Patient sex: M
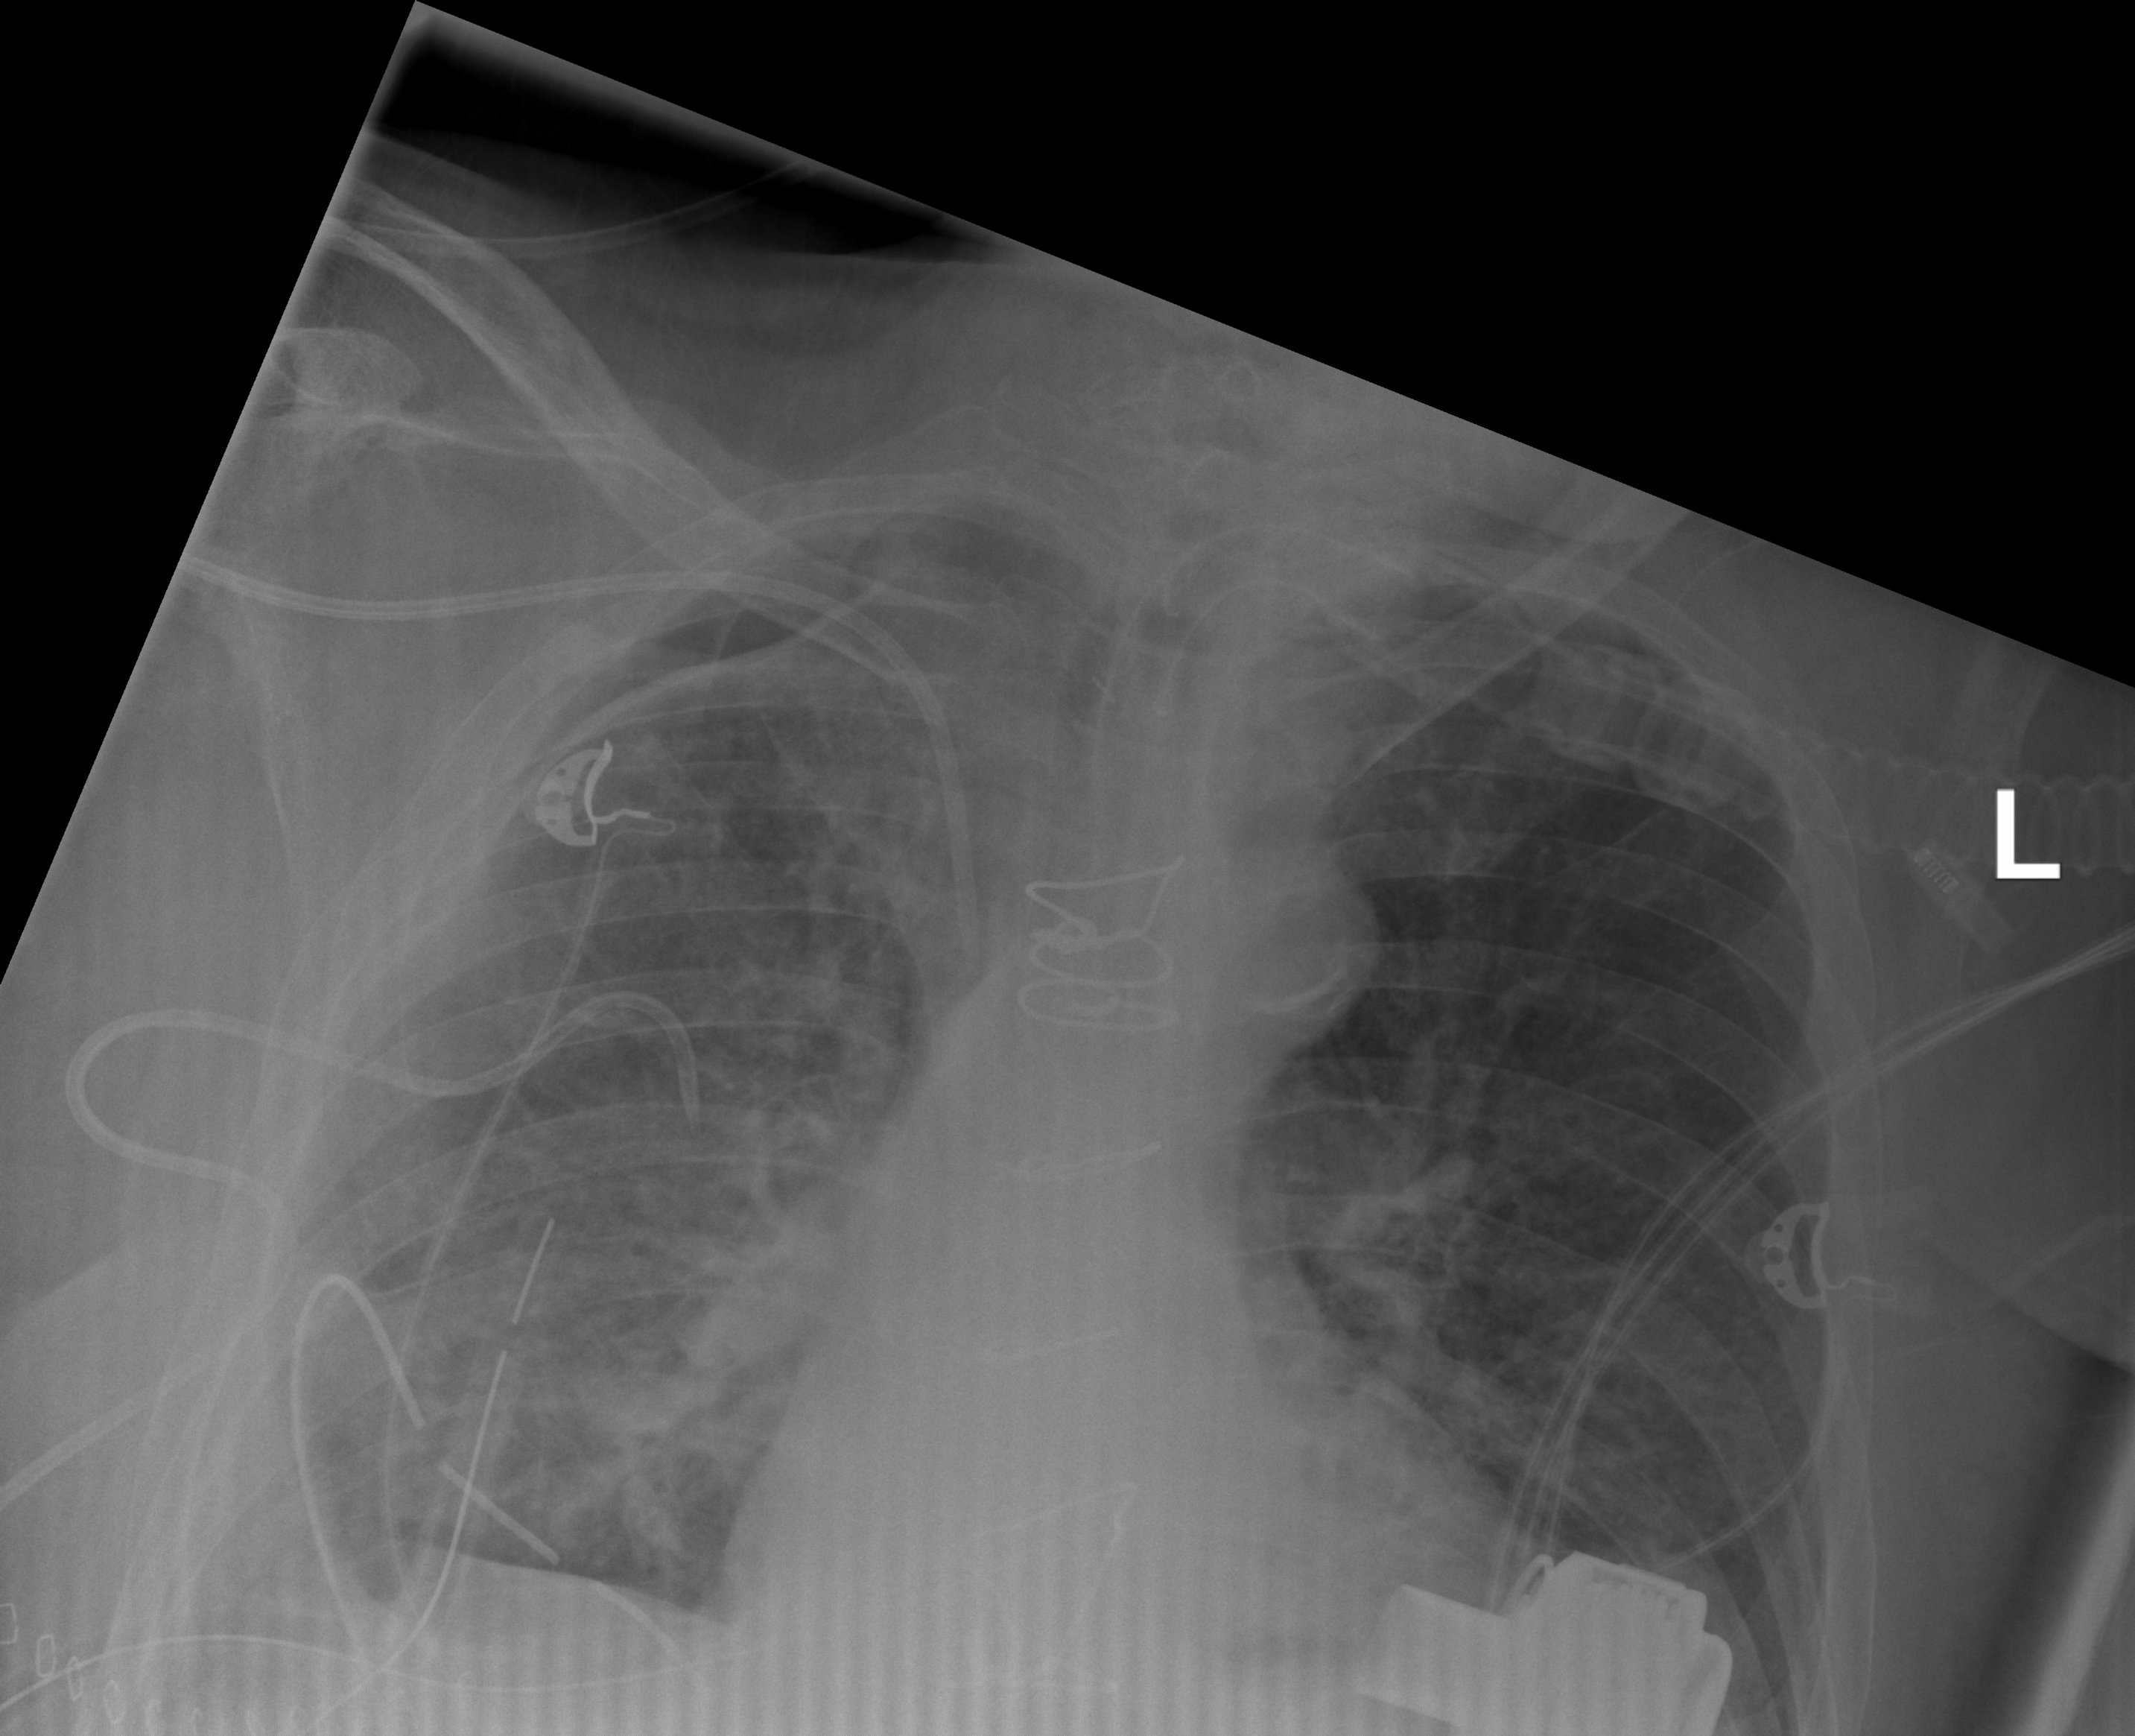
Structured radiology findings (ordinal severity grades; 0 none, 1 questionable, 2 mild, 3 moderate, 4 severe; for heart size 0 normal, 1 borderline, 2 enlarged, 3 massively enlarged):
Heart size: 0
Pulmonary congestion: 2
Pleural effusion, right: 2
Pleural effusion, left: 1
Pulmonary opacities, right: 2
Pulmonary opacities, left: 2
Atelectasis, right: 2
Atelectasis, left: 2